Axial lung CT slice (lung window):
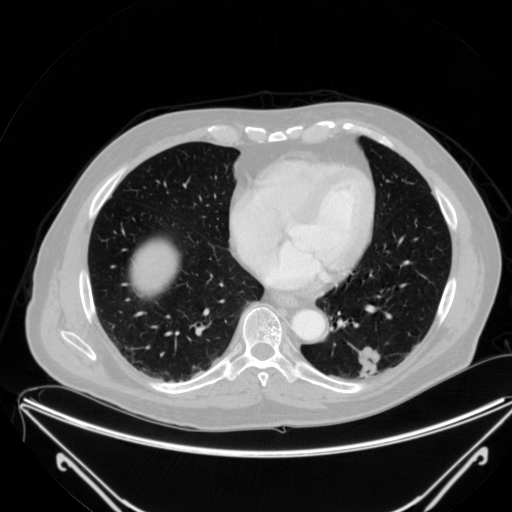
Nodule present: yes
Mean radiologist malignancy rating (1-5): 3.75